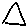
Label: triangle